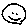
Label: smiley face